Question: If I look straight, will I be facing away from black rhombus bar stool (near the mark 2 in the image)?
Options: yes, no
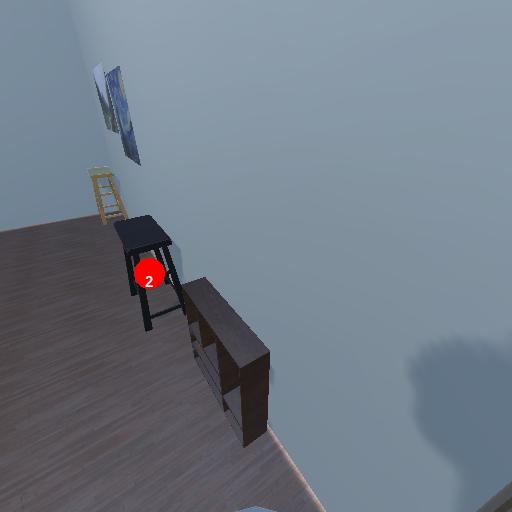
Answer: yes